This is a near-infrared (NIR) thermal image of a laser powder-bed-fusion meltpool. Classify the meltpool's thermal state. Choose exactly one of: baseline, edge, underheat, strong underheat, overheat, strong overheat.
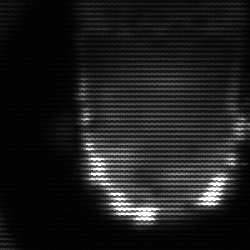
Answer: baseline